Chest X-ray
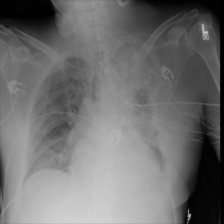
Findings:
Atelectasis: negative
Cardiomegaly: positive
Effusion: negative
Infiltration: negative
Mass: negative
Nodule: negative
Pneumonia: negative
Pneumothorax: negative
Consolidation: negative
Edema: negative
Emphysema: negative
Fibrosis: negative
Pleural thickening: negative
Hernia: negative